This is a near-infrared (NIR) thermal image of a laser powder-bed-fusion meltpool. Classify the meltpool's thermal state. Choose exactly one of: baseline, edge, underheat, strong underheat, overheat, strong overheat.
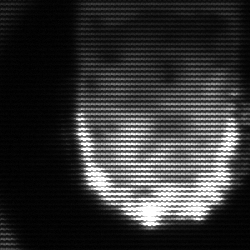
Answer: baseline